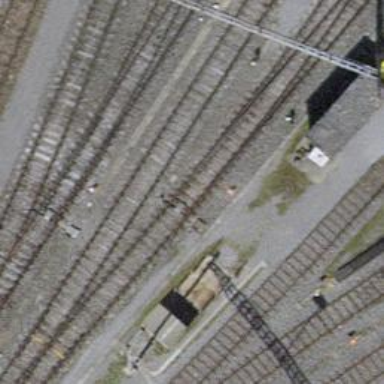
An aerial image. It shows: Single-track electrified railway service yard with contact line for trains.